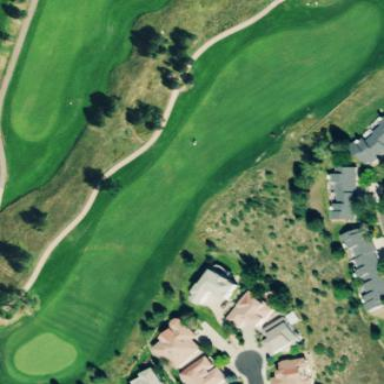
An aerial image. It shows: Scenic golf fairway.